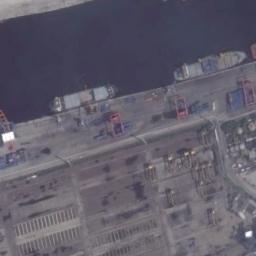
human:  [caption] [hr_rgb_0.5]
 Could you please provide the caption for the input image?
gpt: The two cargo ships are docked at the cargo terminal and the water is deep blue .

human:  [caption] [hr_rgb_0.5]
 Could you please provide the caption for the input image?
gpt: There are several buildings beside the ships .

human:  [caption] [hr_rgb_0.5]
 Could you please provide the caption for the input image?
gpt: There are two blue and white general cargo ships docked at the dock  There are many tank-shaped storage buildings, Pipes and many cargoes on the dock .

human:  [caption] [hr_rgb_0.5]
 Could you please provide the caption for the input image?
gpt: There are two ships in the black water on the shore .

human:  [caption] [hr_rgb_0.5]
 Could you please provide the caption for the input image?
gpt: There are two ships at the harbor .